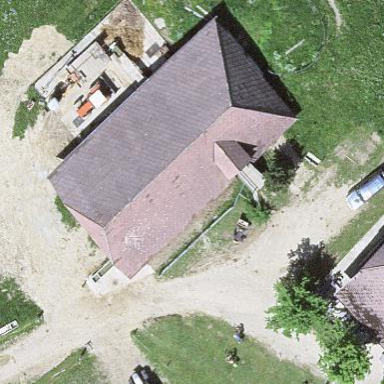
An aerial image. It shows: Farm auxiliary building.